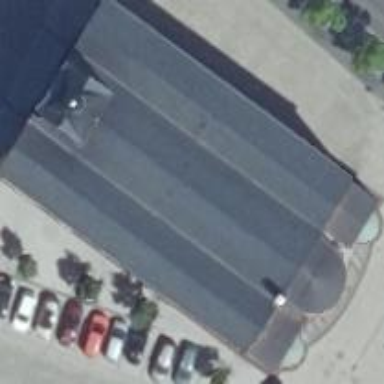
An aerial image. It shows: Church with hipped roof having four faces. It is place of worship.